Question: I am using following code with <URL> library but it's putting image at all the points.I want the image only at the last point.

'''
public class ImageLineChartRenderer extends LineChartRenderer {
private final LineChart lineChart;
private final Bitmap image;
ImageLineChartRenderer(LineChart chart, ChartAnimator animator, ViewPortHandler viewPortHandler, Bitmap image) {
super(chart, animator, viewPortHandler);
this.lineChart = chart;
this.image = image;
}
private float[] mCirclesBuffer = new float[2];
@Override
protected void drawCircles(Canvas c) {
mRenderPaint.setStyle(Paint.Style.FILL);
float phaseY = mAnimator.getPhaseY();
mCirclesBuffer[0] = 0;
mCirclesBuffer[1] = 0;
List<ILineDataSet> dataSets = mChart.getLineData().getDataSets();
//Draw bitmap image for every data set with size as radius * 10, and store it in scaled bitmaps array
Bitmap[] scaledBitmaps = new Bitmap[dataSets.size()];
float[] scaledBitmapOffsets = new float[dataSets.size()];
for (int i = 0; i < dataSets.size(); i++) {
float imageSize = dataSets.get(i).getCircleRadius() * 10;
scaledBitmapOffsets[i] = imageSize / 2f;
scaledBitmaps[i] = scaleImage((int) imageSize);
}
for (int i = 0; i < dataSets.size(); i++) {
ILineDataSet dataSet = dataSets.get(i);
if (!dataSet.isVisible() || !dataSet.isDrawCirclesEnabled() || dataSet.getEntryCount() == 0)
continue;
mCirclePaintInner.setColor(dataSet.getCircleHoleColor());
Transformer trans = mChart.getTransformer(dataSet.getAxisDependency());
mXBounds.set(mChart, dataSet);
int boundsRangeCount = mXBounds.range + mXBounds.min;
for (int j = mXBounds.min; j <= boundsRangeCount; j++) {
Entry e = dataSet.getEntryForIndex(j);
if (e == null) break;
mCirclesBuffer[0] = e.getX();
mCirclesBuffer[1] = e.getY() * phaseY;
trans.pointValuesToPixel(mCirclesBuffer);
if (!mViewPortHandler.isInBoundsRight(mCirclesBuffer[0]))
break;
if (!mViewPortHandler.isInBoundsLeft(mCirclesBuffer[0]) || !mViewPortHandler.isInBoundsY(mCirclesBuffer[1]))
continue;
if (scaledBitmaps[i] != null) {
c.drawBitmap(scaledBitmaps[i],
mCirclesBuffer[0] - scaledBitmapOffsets[i],
mCirclesBuffer[1] - scaledBitmapOffsets[i],
mRenderPaint);
}
}
}
}
private Bitmap scaleImage(int radius) {
return Bitmap.createScaledBitmap(image, radius, radius, false);
}
}
'''
Then following code
'''
Bitmap starBitmap = BitmapFactory.decodeResource(getResources(), R.drawable.personal_plan_check_icon);
mChart.setRenderer(new ImageLineChartRenderer(mChart, mChart.getAnimator(), mChart.getViewPortHandler(), starBitmap));
mChart.invalidate();
'''
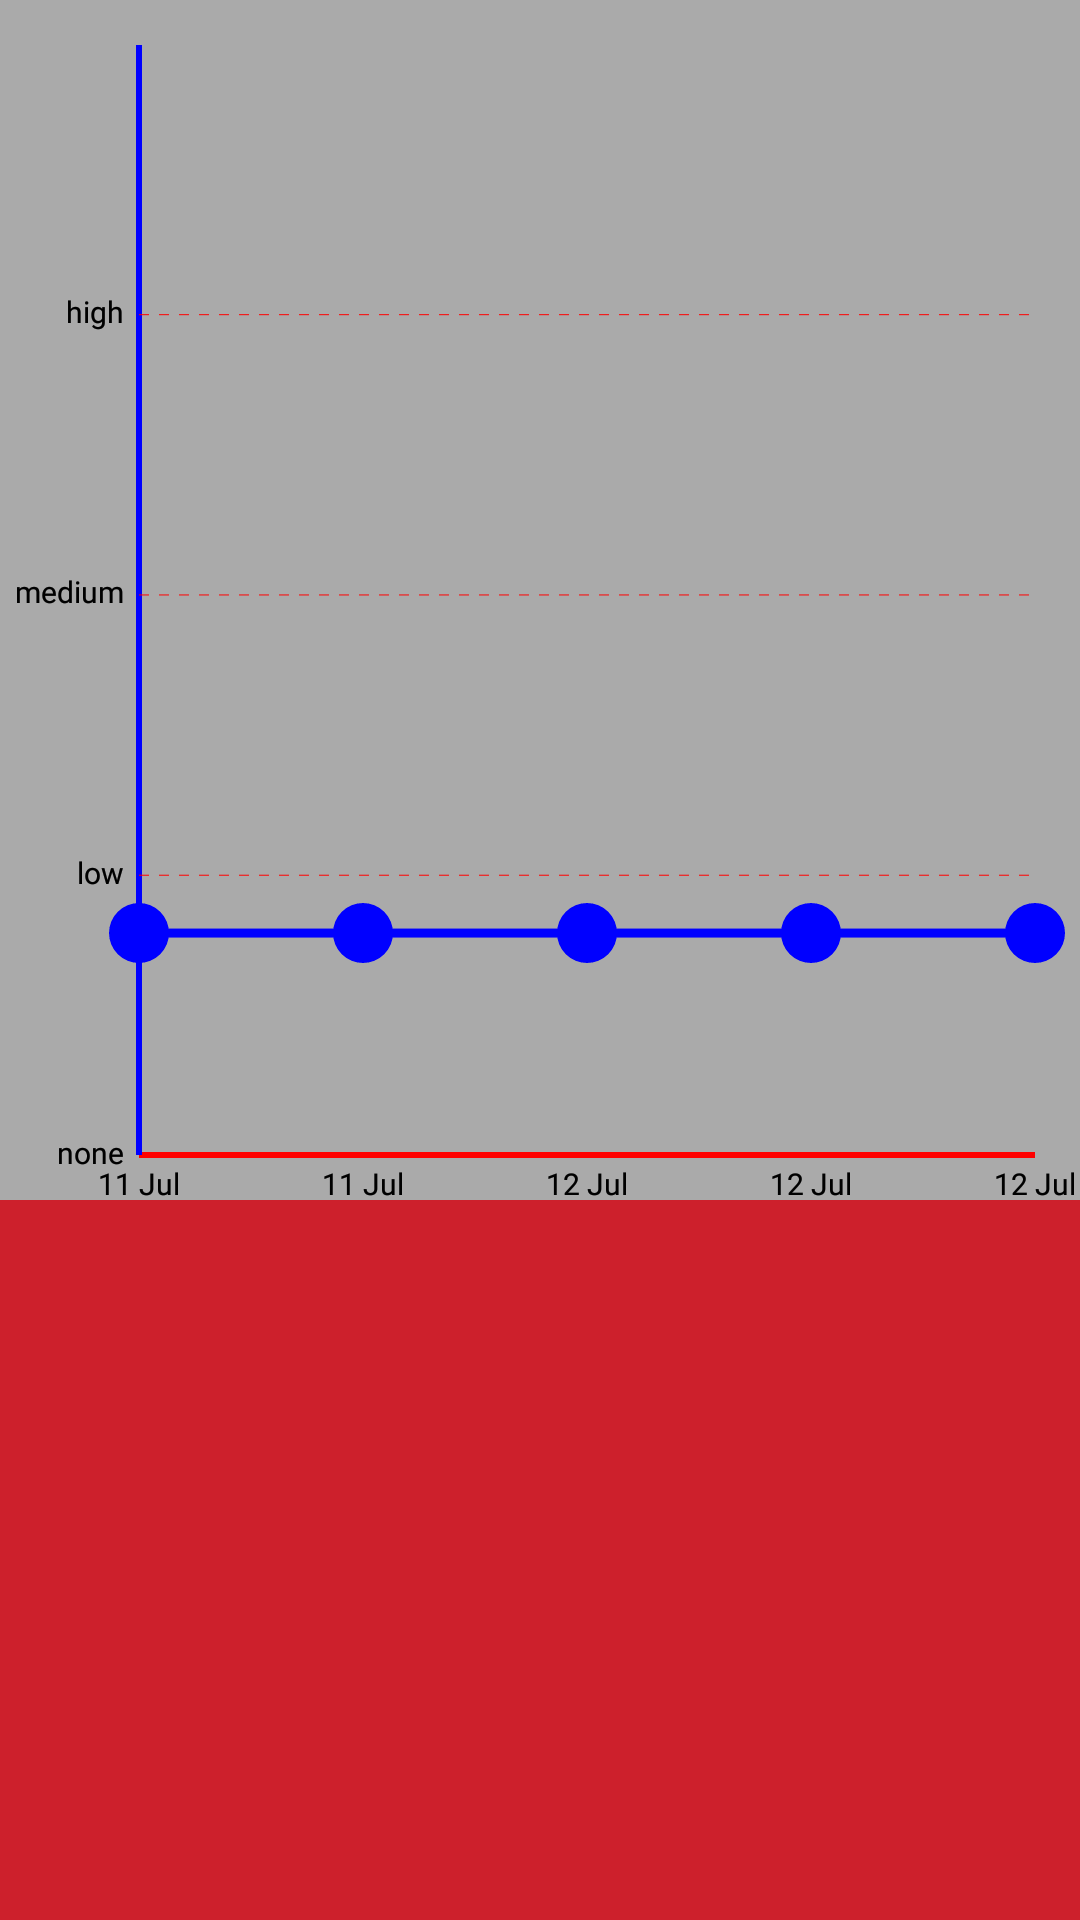
Answer: Thanks to <URL>, I have rewritten my code as follows, and it works fine:
'''
public class ImageLineChartRenderer extends LineChartRenderer {
private final LineChart lineChart;
private final Bitmap image;
ImageLineChartRenderer(LineChart chart, ChartAnimator animator, ViewPortHandler viewPortHandler, Bitmap image) {
super(chart, animator, viewPortHandler);
this.lineChart = chart;
this.image = image;
}
private float[] mCirclesBuffer = new float[2];
private float[] imageBuffer = new float[2];
@Override
protected void drawCircles(Canvas c) {
mRenderPaint.setStyle(Paint.Style.FILL);
float phaseY = mAnimator.getPhaseY();
mCirclesBuffer[0] = 0;
mCirclesBuffer[1] = 0;
imageBuffer[0] = 0;
imageBuffer[1] = 0;
List<ILineDataSet> dataSets = mChart.getLineData().getDataSets();
//Draw bitmap image for every data set with size as radius * 10, and store it in scaled bitmaps array
Bitmap[] scaledBitmaps = new Bitmap[dataSets.size()];
float[] scaledBitmapOffsets = new float[dataSets.size()];
for (int i = dataSets.size() - 1; i < dataSets.size(); i++) {
float imageSize = dataSets.get(i).getCircleRadius() * 2;
scaledBitmapOffsets[i] = imageSize / 2f;
scaledBitmaps[i] = scaleImage((int) imageSize);
}
for (int i = 0; i < dataSets.size(); i++) {
ILineDataSet dataSet = dataSets.get(i);
if (!dataSet.isVisible() || !dataSet.isDrawCirclesEnabled() || dataSet.getEntryCount() == 0)
continue;
mCirclePaintInner.setColor(dataSet.getCircleHoleColor());
Transformer trans = mChart.getTransformer(dataSet.getAxisDependency());
mXBounds.set(mChart, dataSet);
int boundsRangeCount = mXBounds.range + mXBounds.min;
float circleRadius = dataSet.getCircleRadius();
float circleHoleRadius = dataSet.getCircleHoleRadius();
boolean drawCircleHole = dataSet.isDrawCircleHoleEnabled() &&
circleHoleRadius < circleRadius &&
circleHoleRadius > 0.f;
boolean drawTransparentCircleHole = drawCircleHole &&
dataSet.getCircleHoleColor() == ColorTemplate.COLOR_NONE;
DataSetImageCache imageCache;
if (mImageCaches.containsKey(dataSet)) {
imageCache = mImageCaches.get(dataSet);
} else {
imageCache = new DataSetImageCache();
mImageCaches.put(dataSet, imageCache);
}
boolean changeRequired = imageCache.init(dataSet);
// only fill the cache with new bitmaps if a change is required
if (changeRequired) {
imageCache.fill(dataSet, drawCircleHole, drawTransparentCircleHole);
}
for (int j = mXBounds.min; j <= boundsRangeCount; j++) {
Entry e = dataSet.getEntryForIndex(j);
if (e == null) break;
mCirclesBuffer[0] = e.getX();
mCirclesBuffer[1] = e.getY() * phaseY;
trans.pointValuesToPixel(mCirclesBuffer);
if (!mViewPortHandler.isInBoundsRight(mCirclesBuffer[0]))
break;
if (!mViewPortHandler.isInBoundsLeft(mCirclesBuffer[0]) ||
!mViewPortHandler.isInBoundsY(mCirclesBuffer[1]))
continue;
Bitmap circleBitmap = imageCache.getBitmap(j);
if (circleBitmap != null) {
c.drawBitmap(circleBitmap, mCirclesBuffer[0] - circleRadius, mCirclesBuffer[1] - circleRadius, null);
}
}
if (boundsRangeCount == dataSet.getEntryCount() - 1) {
for (int j = boundsRangeCount; j <= boundsRangeCount; j++) {
Entry e = dataSet.getEntryForIndex(j);
if (e == null) break;
imageBuffer[0] = e.getX();
imageBuffer[1] = e.getY() * phaseY;
trans.pointValuesToPixel(imageBuffer);
if (!mViewPortHandler.isInBoundsRight(imageBuffer[0]))
break;
if (!mViewPortHandler.isInBoundsLeft(imageBuffer[0]) || !mViewPortHandler.isInBoundsY(imageBuffer[1]))
continue;
if (scaledBitmaps[i] != null) {
c.drawBitmap(scaledBitmaps[i],
imageBuffer[0] - scaledBitmapOffsets[i],
imageBuffer[1] - scaledBitmapOffsets[i],
mRenderPaint);
}
}
}
}
}
private HashMap<IDataSet, ImageLineChartRenderer.DataSetImageCache> mImageCaches = new HashMap<>();
private class DataSetImageCache {
private Path mCirclePathBuffer = new Path();
private Bitmap[] circleBitmaps;
/**
* Sets up the cache, returns true if a change of cache was required.
*
* @param set
* @return
*/
protected boolean init(ILineDataSet set) {
int size = set.getCircleColorCount();
boolean changeRequired = false;
if (circleBitmaps == null) {
circleBitmaps = new Bitmap[size];
changeRequired = true;
} else if (circleBitmaps.length != size) {
circleBitmaps = new Bitmap[size];
changeRequired = true;
}
return changeRequired;
}
/**
* Fills the cache with bitmaps for the given dataset.
*
* @param set
* @param drawCircleHole
* @param drawTransparentCircleHole
*/
protected void fill(ILineDataSet set, boolean drawCircleHole, boolean drawTransparentCircleHole) {
int colorCount = set.getCircleColorCount();
float circleRadius = set.getCircleRadius();
float circleHoleRadius = set.getCircleHoleRadius();
for (int i = 0; i < colorCount; i++) {
Bitmap.Config conf = Bitmap.Config.ARGB_4444;
Bitmap circleBitmap = Bitmap.createBitmap((int) (circleRadius * 2.1), (int) (circleRadius * 2.1), conf);
Canvas canvas = new Canvas(circleBitmap);
circleBitmaps[i] = circleBitmap;
mRenderPaint.setColor(set.getCircleColor(i));
if (drawTransparentCircleHole) {
// Begin path for circle with hole
mCirclePathBuffer.reset();
mCirclePathBuffer.addCircle(
circleRadius,
circleRadius,
circleRadius,
Path.Direction.CW);
// Cut hole in path
mCirclePathBuffer.addCircle(
circleRadius,
circleRadius,
circleHoleRadius,
Path.Direction.CCW);
// Fill in-between
canvas.drawPath(mCirclePathBuffer, mRenderPaint);
} else {
canvas.drawCircle(
circleRadius,
circleRadius,
circleRadius,
mRenderPaint);
if (drawCircleHole) {
canvas.drawCircle(
circleRadius,
circleRadius,
circleHoleRadius,
mCirclePaintInner);
}
}
}
}
/**
* Returns the cached Bitmap at the given index.
*
* @param index
* @return
*/
protected Bitmap getBitmap(int index) {
return circleBitmaps[index % circleBitmaps.length];
}
}
private Bitmap scaleImage(int radius) {
return Bitmap.createScaledBitmap(image, radius, radius, false);
}
}
'''